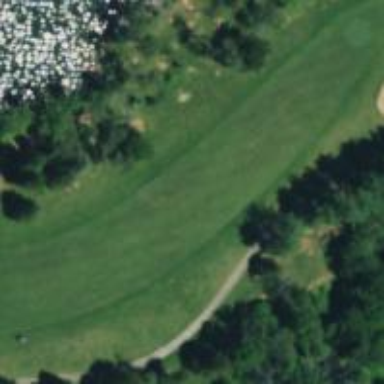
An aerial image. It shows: Golf hole.